Chest X-ray. View position: AP
Patient age: 23
Patient sex: F
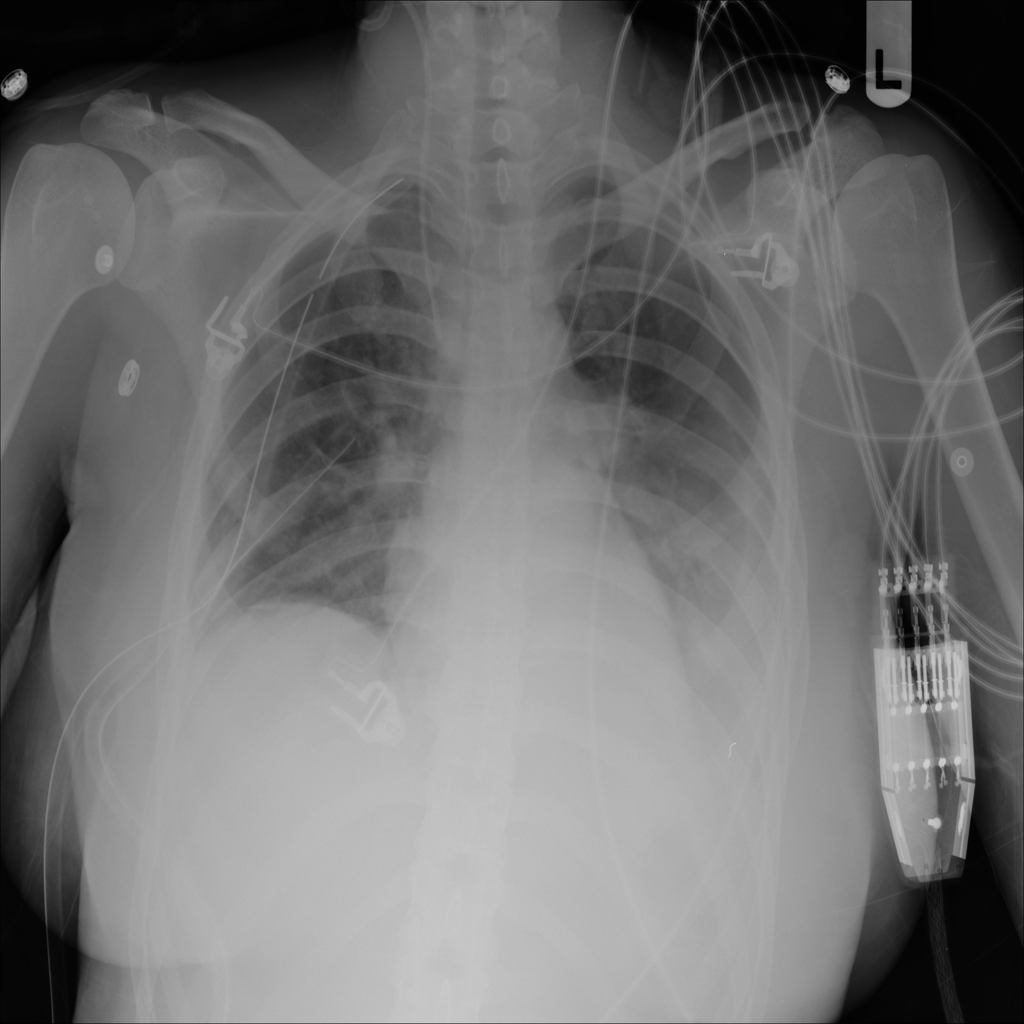
Finding: Pneumothorax